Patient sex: M
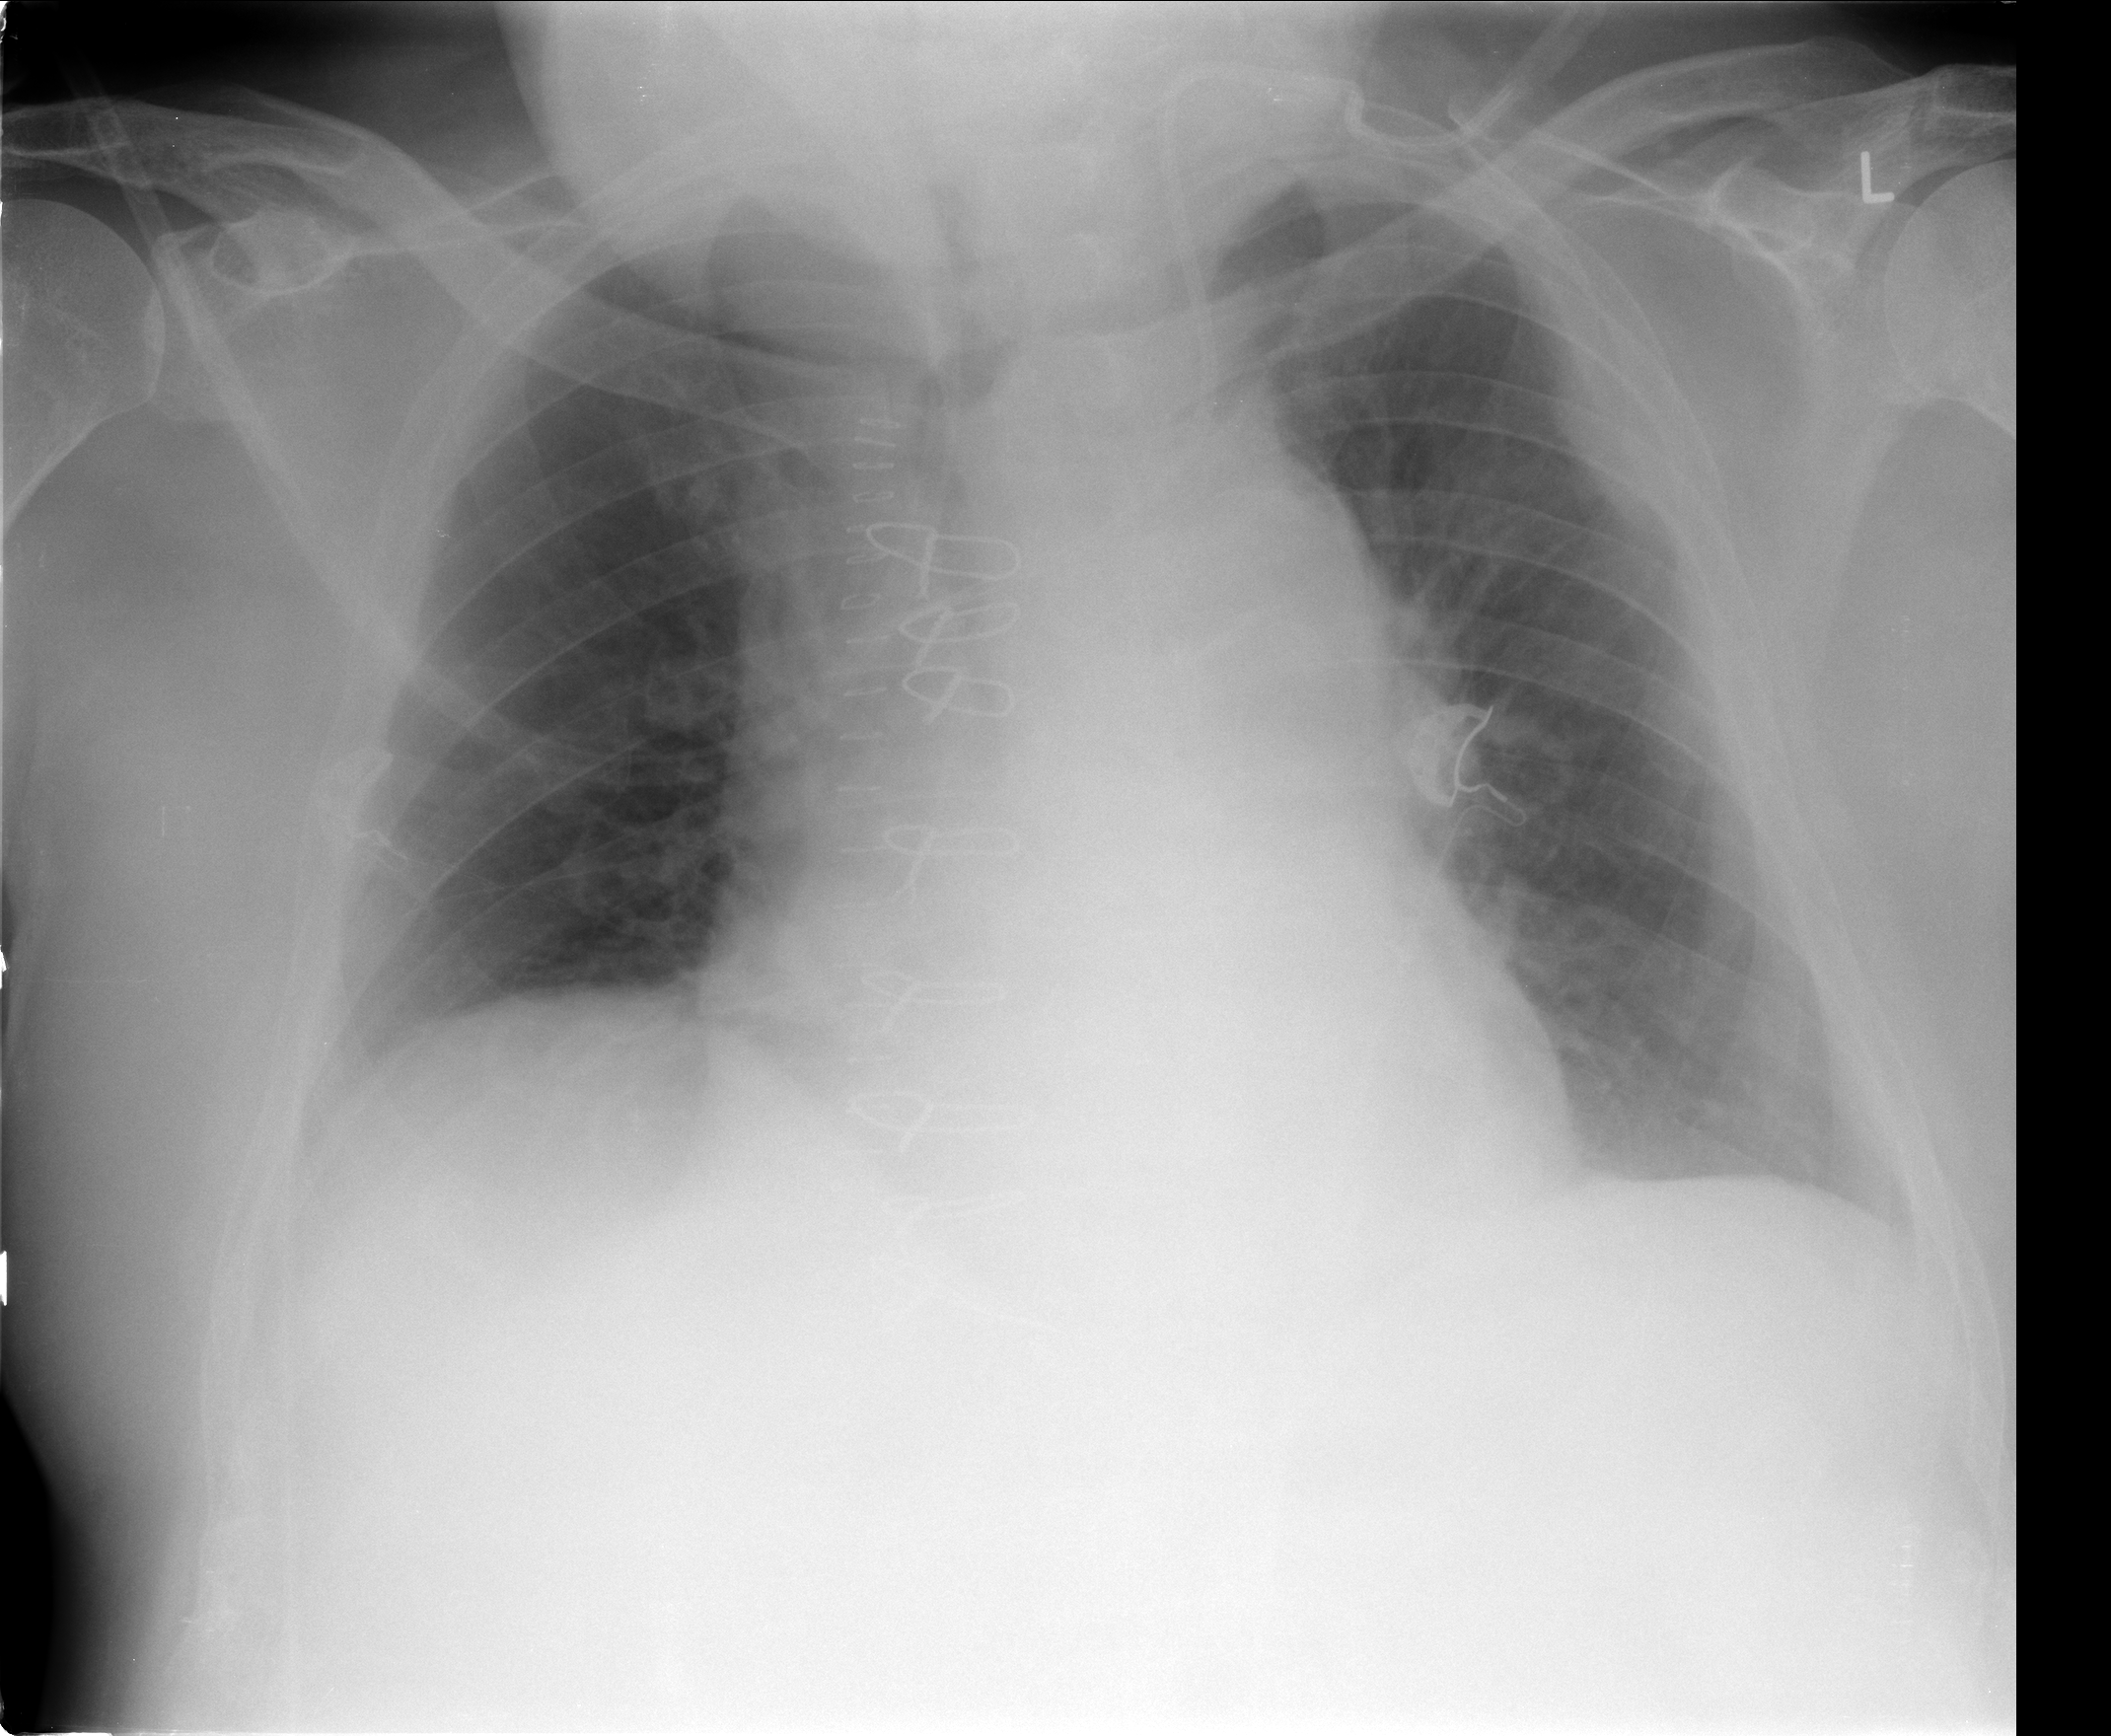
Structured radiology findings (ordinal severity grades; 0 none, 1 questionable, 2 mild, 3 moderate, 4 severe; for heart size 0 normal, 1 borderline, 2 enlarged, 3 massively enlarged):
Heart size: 2
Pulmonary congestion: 1
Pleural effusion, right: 0
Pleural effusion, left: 0
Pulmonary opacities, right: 0
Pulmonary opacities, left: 0
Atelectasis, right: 2
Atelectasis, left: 0